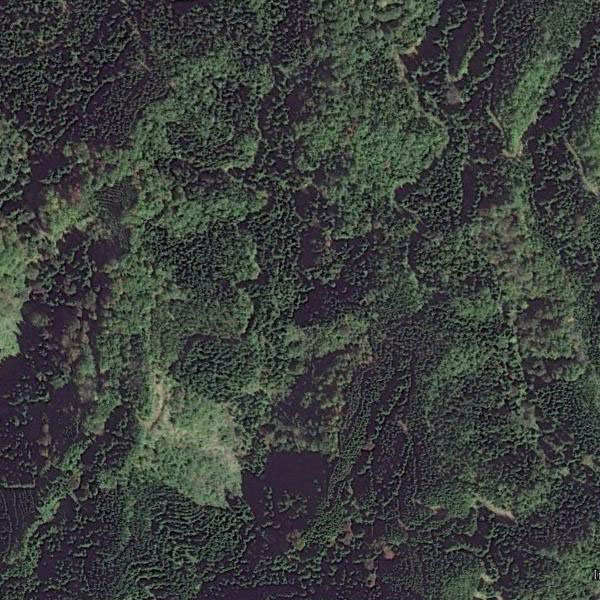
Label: Forest